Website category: phone
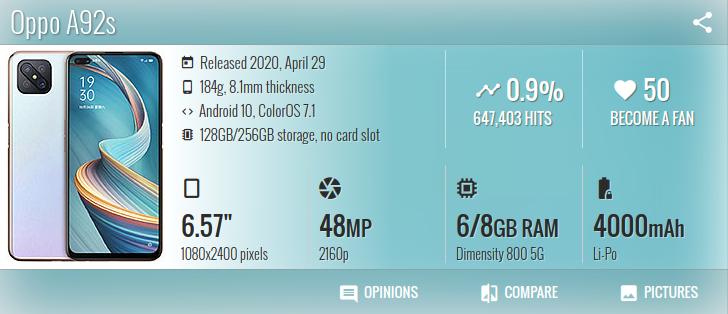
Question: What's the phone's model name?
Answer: Oppo A92s

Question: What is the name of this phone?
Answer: Oppo A92s

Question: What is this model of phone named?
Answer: Oppo A92s

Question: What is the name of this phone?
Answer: Oppo A92s

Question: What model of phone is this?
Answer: Oppo A92s

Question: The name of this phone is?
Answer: Oppo A92s

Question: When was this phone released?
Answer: Released 2020, April 29

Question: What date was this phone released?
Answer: Released 2020, April 29

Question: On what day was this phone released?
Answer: Released 2020, April 29

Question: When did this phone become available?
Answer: Released 2020, April 29

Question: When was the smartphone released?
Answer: Released 2020, April 29

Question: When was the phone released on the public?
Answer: Released 2020, April 29

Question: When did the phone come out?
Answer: Released 2020, April 29

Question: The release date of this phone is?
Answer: Released 2020, April 29

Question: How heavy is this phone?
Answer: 184g

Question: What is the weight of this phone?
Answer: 184g

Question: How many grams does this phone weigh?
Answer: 184g

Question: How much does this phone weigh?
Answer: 184g

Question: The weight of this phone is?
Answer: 184g

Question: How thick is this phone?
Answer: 8.1mm thickness

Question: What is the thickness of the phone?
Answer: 8.1mm thickness

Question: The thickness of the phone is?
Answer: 8.1mm thickness

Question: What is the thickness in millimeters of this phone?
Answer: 8.1mm thickness

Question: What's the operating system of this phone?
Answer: Android 10, ColorOS 7.1

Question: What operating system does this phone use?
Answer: Android 10, ColorOS 7.1

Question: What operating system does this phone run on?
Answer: Android 10, ColorOS 7.1

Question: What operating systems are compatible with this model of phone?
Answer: Android 10, ColorOS 7.1

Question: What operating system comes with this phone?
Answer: Android 10, ColorOS 7.1

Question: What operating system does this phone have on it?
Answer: Android 10, ColorOS 7.1

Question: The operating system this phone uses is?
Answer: Android 10, ColorOS 7.1

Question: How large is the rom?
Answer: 128GB/256GB storage

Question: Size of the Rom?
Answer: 128GB/256GB storage

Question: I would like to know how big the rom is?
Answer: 128GB/256GB storage

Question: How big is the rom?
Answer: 128GB/256GB storage

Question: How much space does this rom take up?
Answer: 128GB/256GB storage

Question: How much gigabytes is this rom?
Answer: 128GB/256GB storage

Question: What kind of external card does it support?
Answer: no card slot

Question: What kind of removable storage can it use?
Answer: no card slot

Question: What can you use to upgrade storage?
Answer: no card slot

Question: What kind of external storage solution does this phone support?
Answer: no card slot

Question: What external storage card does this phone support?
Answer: no card slot

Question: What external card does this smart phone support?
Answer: no card slot

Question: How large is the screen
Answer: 6.57"

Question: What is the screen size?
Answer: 6.57"

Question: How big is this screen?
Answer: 6.57"

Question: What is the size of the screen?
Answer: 6.57"

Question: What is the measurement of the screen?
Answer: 6.57"

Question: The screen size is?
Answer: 6.57"

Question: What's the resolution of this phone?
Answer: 1080x2400 pixels

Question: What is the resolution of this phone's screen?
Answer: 1080x2400 pixels

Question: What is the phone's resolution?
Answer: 1080x2400 pixels

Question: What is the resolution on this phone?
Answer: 1080x2400 pixels

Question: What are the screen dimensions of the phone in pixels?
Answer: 1080x2400 pixels

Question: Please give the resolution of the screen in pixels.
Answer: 1080x2400 pixels

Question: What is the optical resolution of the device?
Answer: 1080x2400 pixels

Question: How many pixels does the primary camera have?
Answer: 48 MP

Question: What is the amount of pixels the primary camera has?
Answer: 48 MP

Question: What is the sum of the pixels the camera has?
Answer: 48 MP

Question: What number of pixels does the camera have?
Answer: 48 MP

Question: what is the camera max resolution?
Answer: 48 MP

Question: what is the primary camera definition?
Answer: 48 MP

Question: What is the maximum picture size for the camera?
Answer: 48 MP

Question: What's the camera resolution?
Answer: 2160p

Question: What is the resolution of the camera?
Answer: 2160p